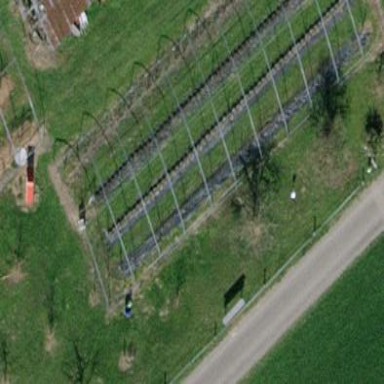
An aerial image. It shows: Greenhouse.